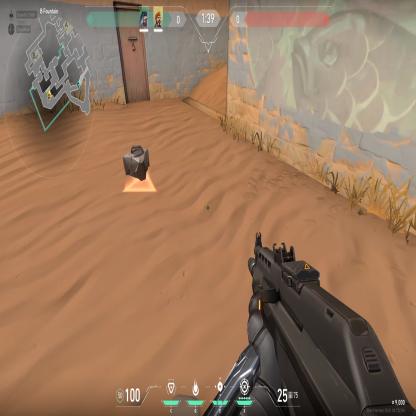
Label: dropped spike